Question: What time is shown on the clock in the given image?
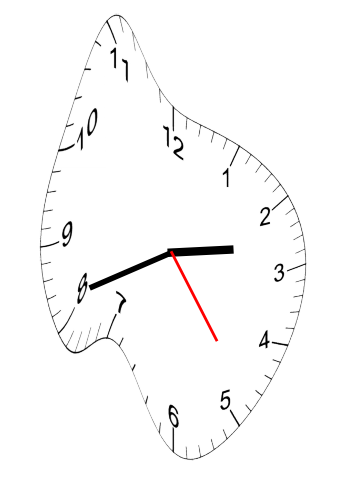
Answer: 02:41:24